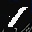
Label: 1